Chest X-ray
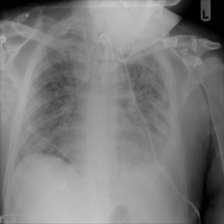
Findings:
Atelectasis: negative
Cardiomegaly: negative
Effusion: negative
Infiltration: positive
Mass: negative
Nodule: negative
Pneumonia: negative
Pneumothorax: negative
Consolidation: negative
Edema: negative
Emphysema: negative
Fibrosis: negative
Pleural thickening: negative
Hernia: negative